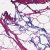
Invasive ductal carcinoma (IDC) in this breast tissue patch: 0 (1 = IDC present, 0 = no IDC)